Question: what i need
-
like
id: 1223, city:'chicago',
id:12333,city:' new york';
code
'''
function favaorite(sess_id,name,city,country,event_url,pointer)
{
/* store imageurl in localstorage */
var imageUrl='/images/star1_phonehover.png';
// Save data to the current local store//
// Put the object into storage
localStorage.setItem('id' ,JSON.stringify(sess_id));
// Put the object into storage
localStorage.setItem('name' ,JSON.stringify(name));
// Put the object into storage
localStorage.setItem('city',JSON.stringify(city));
// Put the object into storage
localStorage.setItem('country',JSON.stringify(country));
// Put the object into storage
localStorage.setItem('event_url',JSON.stringify(event_url));
// Put the object into storage
localStorage.setItem('imageUrl',JSON.stringify(imageUrl));
'''
step 2.
'''
/* fetch the data using from localstorage */
var id= [];
var name= [];
var city = [];
var country =[];
var event_url= [];
// Retrieve the object from storage
//var id, city, country,event_url;
var id = localStorage.getItem('id');
console.log(id);
id = JSON.parse(id);
var name = localStorage.getItem('name');
name = JSON.parse(name);
console.log(name);
var name = localStorage.getItem('name');
name = JSON.parse(name);
var city = localStorage.getItem('city');
city = JSON.parse(city);
console.log(city);
var country = localStorage.getItem('country');
country = JSON.parse(country);
console.log(country);
var event_url = localStorage.getItem('event_url');
event_url = JSON.parse(event_url);
///console.log(event_url);
var image_url = localStorage.getItem('imageUrl');
//event_url = JSON.parse(event_url);
alert(image_url);
console.log(image_url);
'''
here is snapshot :

- - - i have also looked loop to store more values in localstoarge.'''
for (var i = 0; i < localStorage.length; i++) {
console.log(localStorage.key(i))
};
'''
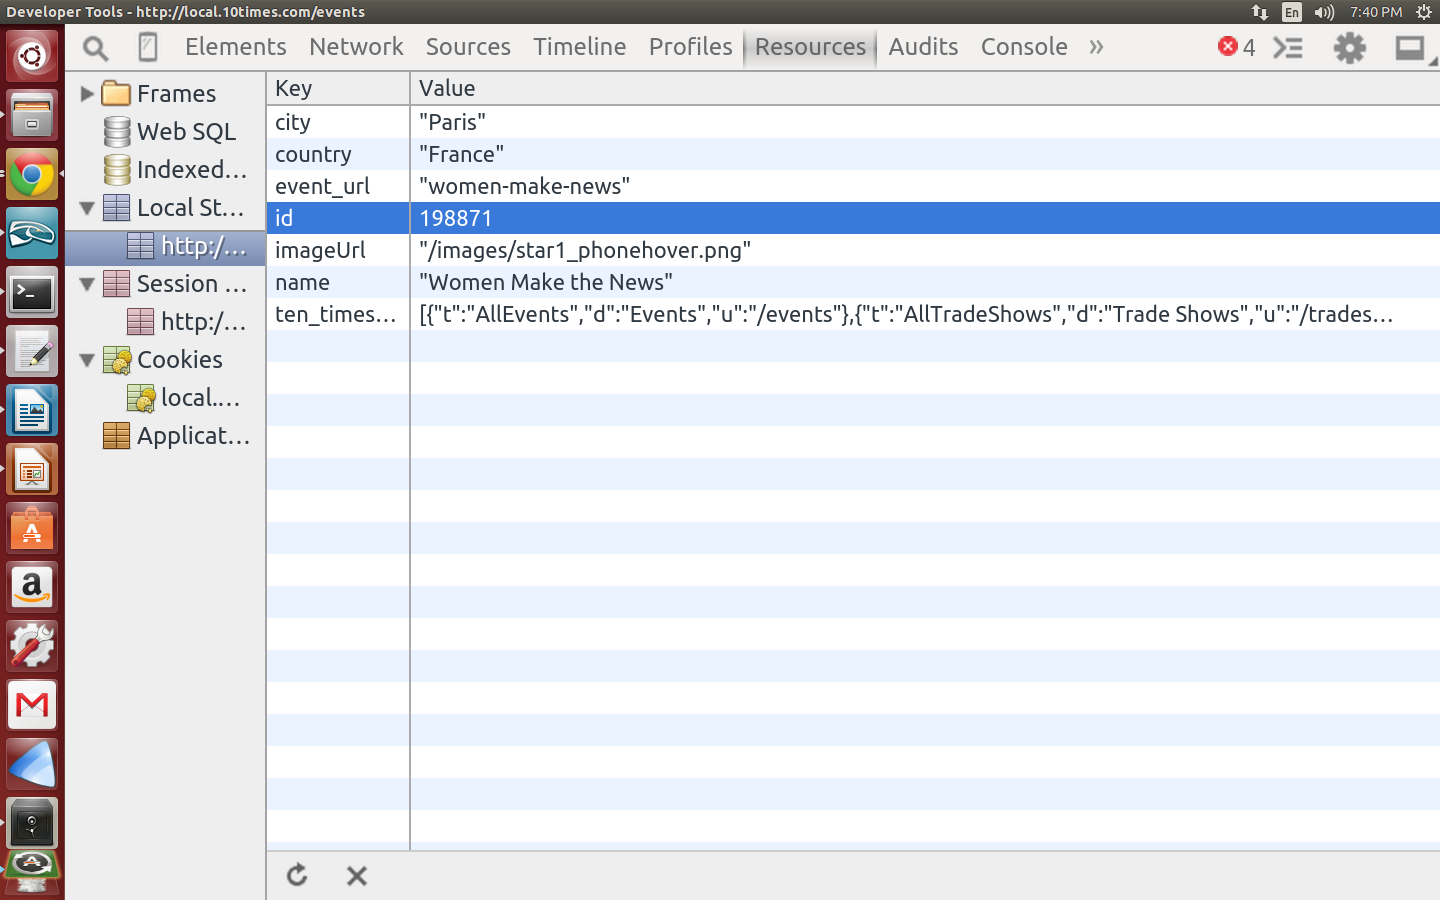
Answer: Try like this,
U have to create an object and fill the details on every click, push that object into an array and store that array in local storage by using JSON.stringify().
And while retrieving again parse that JSON using JSON.parse().
'''
function favaorite(sess_id,name,city,country,event_url,pointer){
var eventData = JSON.parse(localStorage.getItem('eventData '));
if(eventData ==null){
eventData=[];
}
Var details={};
details["sess_id"]=sess_id;
details["name"]=name;
details["city"]=city;
details["country"]=country;
details["event_url"]=event_url;
details["pointer"]=pointer;
eventData.push(details);
localStorage.setItem('eventData', JSON.stringify(eventData));
}
'''
While retrieving parse the string to json u'll get the array of those click event details.
'''
var EventDetails=JSON.parse(localStorage.getItem('eventData '));
'''